Question: I have a struts2 liferay portlet and it's work fine till it's in one column layout page.
in view.jsp (first page of portlet) I have a struts form which map to goToPrivilege action
'''
<s:form id="privilegeForm" action="goToPrivilege" namespace="/view">
'''
in the struts.xml I use goToPrivilege to redirect to privilegeAction
'''
<action name="goToPrivilege" class="defaultAdmin" method="goToPrivilege">
<result type="redirectAction">
<param name="actionName">privilegeAction</param>
<param name="needAssessmentId">${needAssessmentId}</param>
</result>
</action>
<action name="privilegeAction" class="privilegeAction">
<result>/html/needAssessmentAdmin/privilege.jsp</result>
<result name="error">/html/needAssessmentAdmin/error.jsp</result>
</action>
'''
the result is: user redirect to privilege.jsp page. it works fine in onecolumn layout but when I put this portlet in a page with two column layout and user submit form, the content of privilege.jsp shows in the buttom of page, outside the portlet area:

how can I fix this problem and my portlet work just like a portlet(use anywhere in portal).
for more information I use liferay 5.2.3 Struts2 and Spring
EDIT:
in view.jsp I have nothing special. it's just a form. in privilege.jsp I have some div invisible(act as jquery popUp) then a table with jquery Gird load on it
'''
...
<portlet:resourceURL var="privilegeurl" >
<portlet:param name="struts.portlet.action"
value="/grid/privilegeGrid" />
</portlet:resourceURL>
<portlet:resourceURL var="privilegeediturl">
<portlet:param name="struts.portlet.action"
value="/grid/privilegeEdit"/>
</portlet:resourceURL>
...
<!-- Add Dialog -->
<div id="adddialog" title='<%= res.getString("needAssessment.add")%>'>
<s:form id="addPrivilegeForm">
<s:hidden id="needAssessmentId" name="needAssessmentId"/>
<table>
...
</table>
<s:submit onclick="closeAddDialog();" key="submit" id="submitaddPrivilege" />
</s:form>
</div>
<script type="text/javascript">
...
j.query('#addPrivilegeForm').submit(function(event){
// fire off the request to actionEditUrl
j.query.ajax({
url: "<%=privilegeediturl%>",
type: "post",
data: {
'needAssessmentId':j.query('#needAssessmentId').val(),
'roleId': j.query('#addRoleId').val(),
'startDuration': j.query('#addStartDuration').val(),
'endDuration': j.query('#addEndDuration').val()
},
// callback handler that will be called on success
success: function(response, textStatus, jqXHR){
j.query('#privilegeGrid').trigger( 'reloadGrid' );
},
// callback handler that will be called on error
error: function(jqXHR, textStatus, errorThrown){
// log the error to the console
alert(
"The following error occured: "+
textStatus, errorThrown
);
}
});
// prevent default posting of form
event.preventDefault();
});
</script>
<!-- Back Button -->
<%if(!isPersian){ %>
<div style="text-align :right;direction: rtl">
<%}else { %>
<div style="text-align: left; direction: ltr">
<%} %>
<button onclick="goBack();" id="backButton"><%=res.getString("back")%></button>
<s:form id="backForm" cssStyle="display:none" action="defaultAdminView" namespace="/view">
</s:form>
</div>
<script type="text/javascript">
function goBack(){
document.forms["backForm"].submit();
}
j.query('#backButton').button();
</script>
<%if(isPersian){ %>
<div style="text-align :right;direction: rtl ">
<%}else { %>
<div style="text-align: left;direction: ltr">
<%} %>
<button id="addPrivilegeButton"><%=res.getString("needAssessment.add") %></button>
</div>
<script type="text/javascript">
j.query('#addPrivilegeButton').button().click(function(event){
addPrivilege();
return false;
});
</script>
<br/>
<!-- Privilege grid -->
<table id="privilegeGrid" style="width: 100%"></table>
<div id="pager2"></div>
'''
and I load this grid by ajax
'''
j.query("#privilegeGrid").jqGrid({
url:'<%=privilegeurl.toString()%>&' + '&needAssessmentId=' + needId ,
datatype : "json",
colNames : [
...
],
colModel : [
...
],
rowNum : 10,
rowList : [ 10, 20, 30 ],
pager : '#pager2',
sortname : 'id',
viewrecords : true,
jsonReader : {
repeatitems : false,
id : "0"
},
height : '100%',
width : 900,
caption : '<%=res.getString("privileges")%>',
...
});
j.query("#privilegeGrid").jqGrid('navGrid', '#pager2', {edit : false,add : false,del : false});
'''
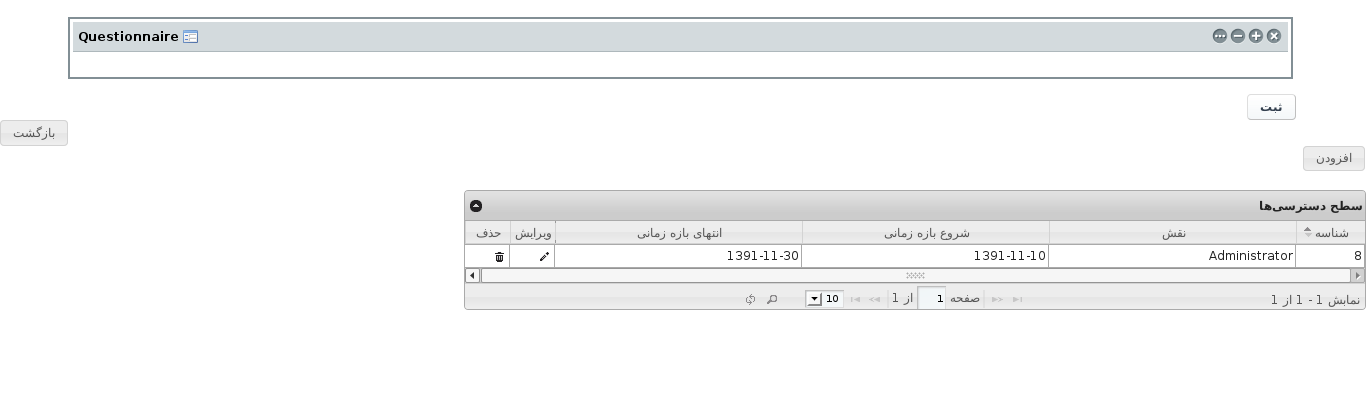
Answer: You've got malformed HTML. By default Struts2 uses 'xhtml' theme that means, among other things, that '<s:form>' tag will generate table for you. And you are putting another '<table>' tag inside table generated by the '<s:form>' tag.